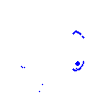
Particle: proton